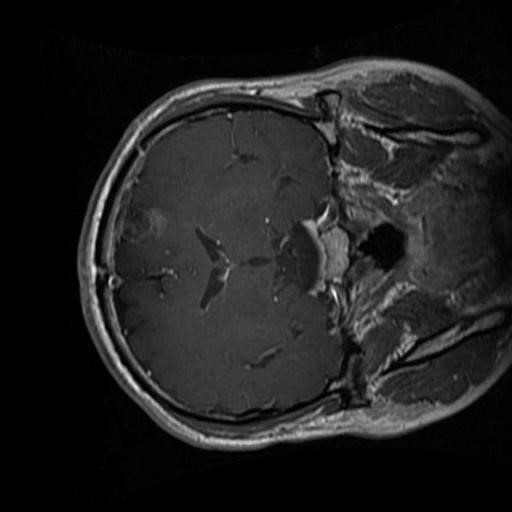
Label: brain_glioma